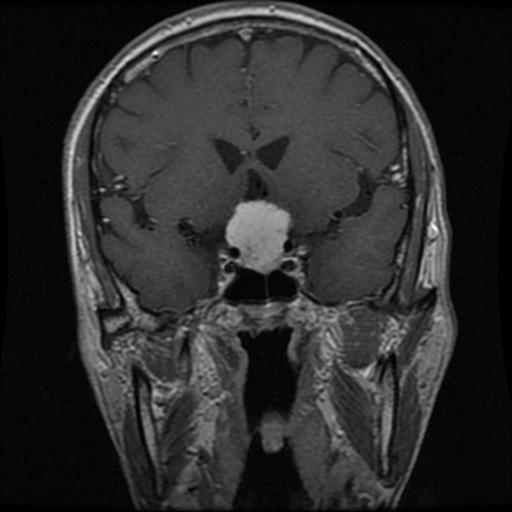
Label: meningioma